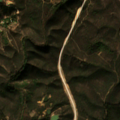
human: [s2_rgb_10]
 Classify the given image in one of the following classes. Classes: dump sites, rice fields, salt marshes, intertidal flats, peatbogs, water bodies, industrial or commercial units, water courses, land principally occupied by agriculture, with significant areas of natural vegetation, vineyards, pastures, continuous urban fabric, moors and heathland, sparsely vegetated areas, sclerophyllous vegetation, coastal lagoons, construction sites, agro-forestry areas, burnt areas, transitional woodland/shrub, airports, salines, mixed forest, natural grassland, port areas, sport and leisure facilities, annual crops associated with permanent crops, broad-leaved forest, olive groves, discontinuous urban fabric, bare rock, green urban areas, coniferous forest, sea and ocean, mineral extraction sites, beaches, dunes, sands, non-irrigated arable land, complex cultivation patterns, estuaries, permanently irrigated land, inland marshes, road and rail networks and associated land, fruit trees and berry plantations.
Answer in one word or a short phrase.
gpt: complex cultivation patterns, land principally occupied by agriculture, with significant areas of natural vegetation, sclerophyllous vegetation, transitional woodland/shrub